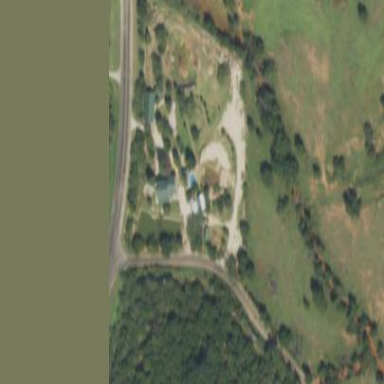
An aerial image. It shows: Events venue.